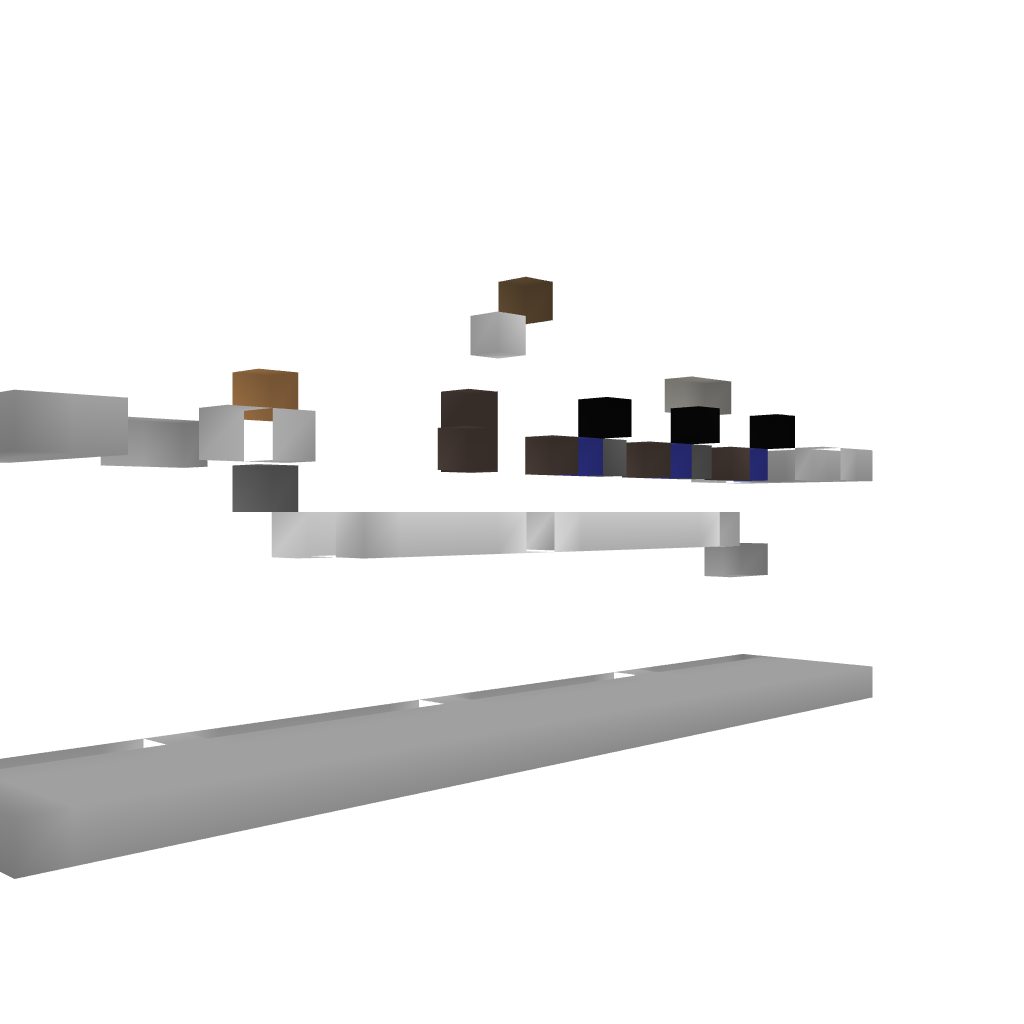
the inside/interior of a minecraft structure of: Functional Mini Submarine